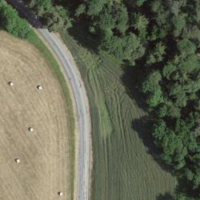
EUNIS habitat code: 44
Species observed at this site:
Agrostemma githago